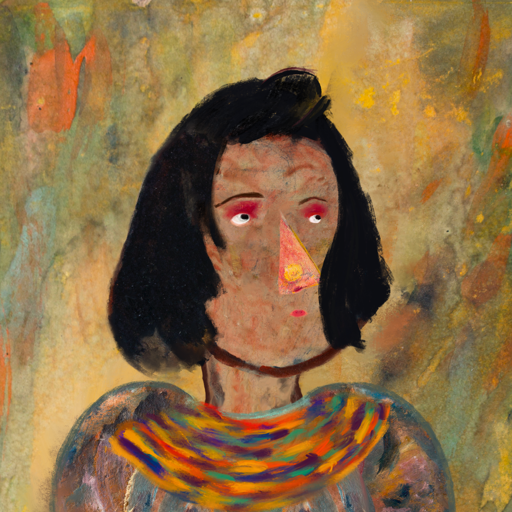
Background: Comrade, Head And Neck Side: Orphan, Face Side: Irani, Bust: Boggyland, Hair Side: Mosgoul, Head Accessory: Blank, Second Necklace: An_Impression_2, Necklace: Blank, Baby: Blank